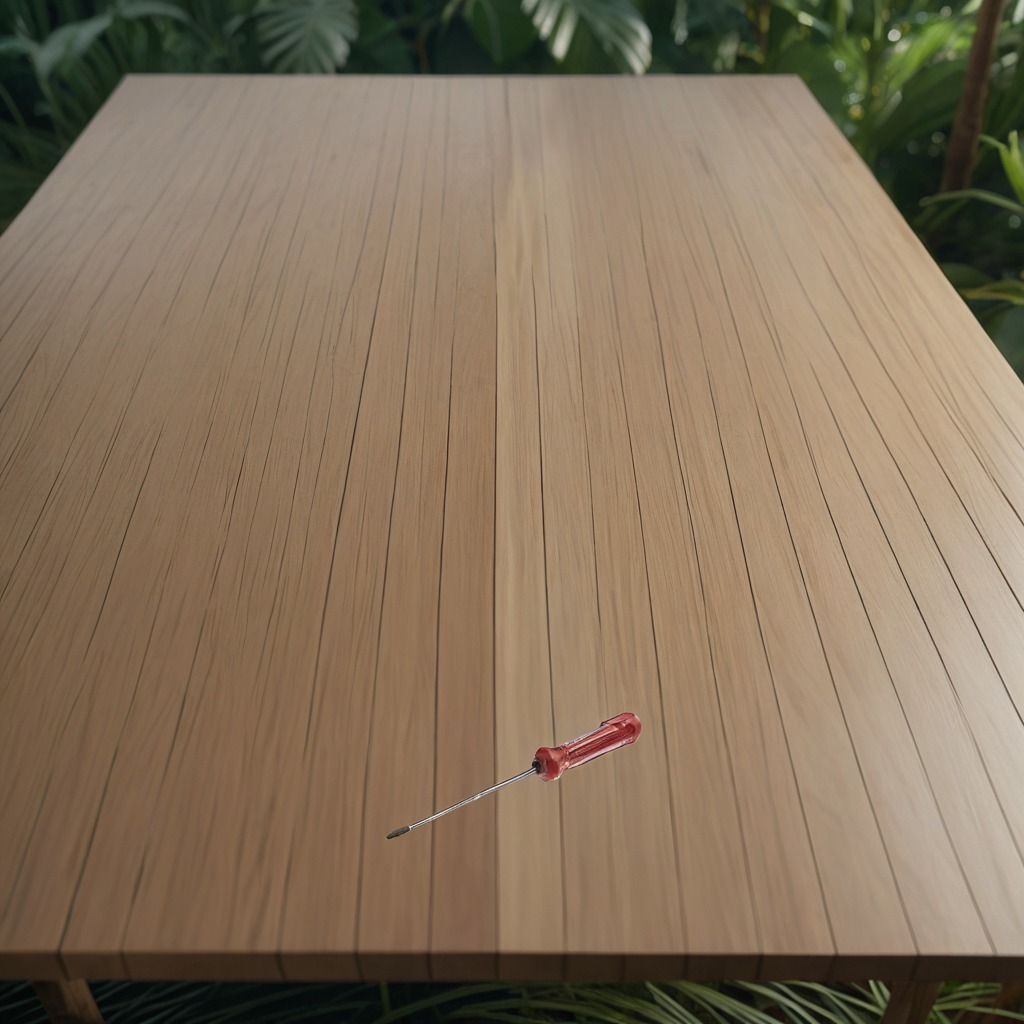
A screwdriver is lying on a wooden table in a jungle field workshop tent.